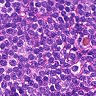
Metastatic tissue present: no